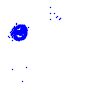
Particle: electron